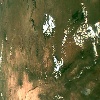
Label: land